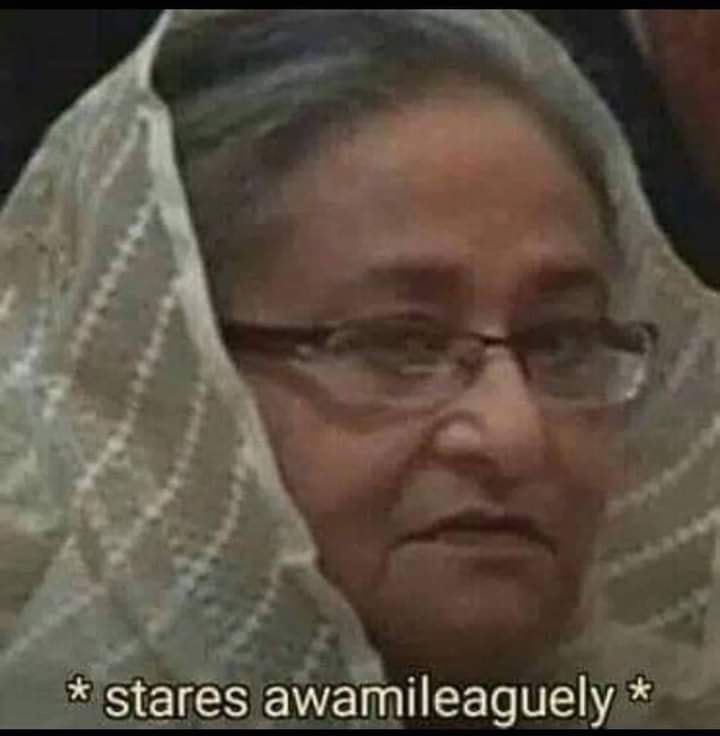
Caption: * stares awamileaguely *
Label: non-hate